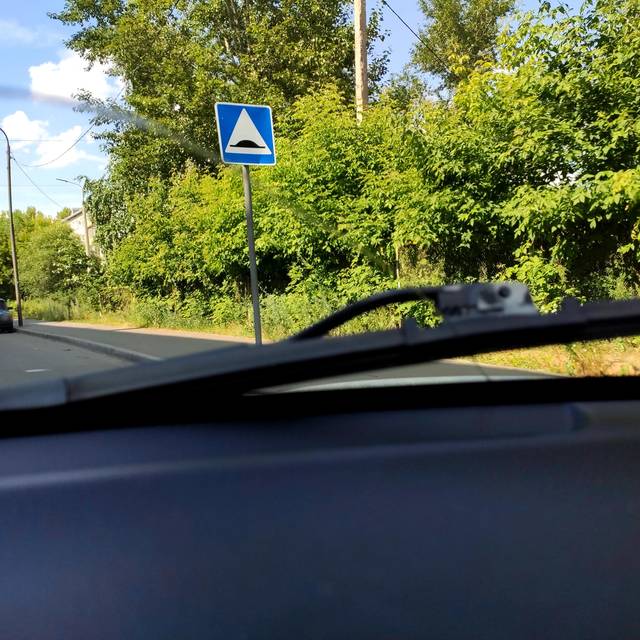
Region: Russia
Coordinates: 55.766, 49.139